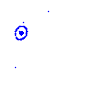
Particle: kaon